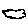
Label: cloud